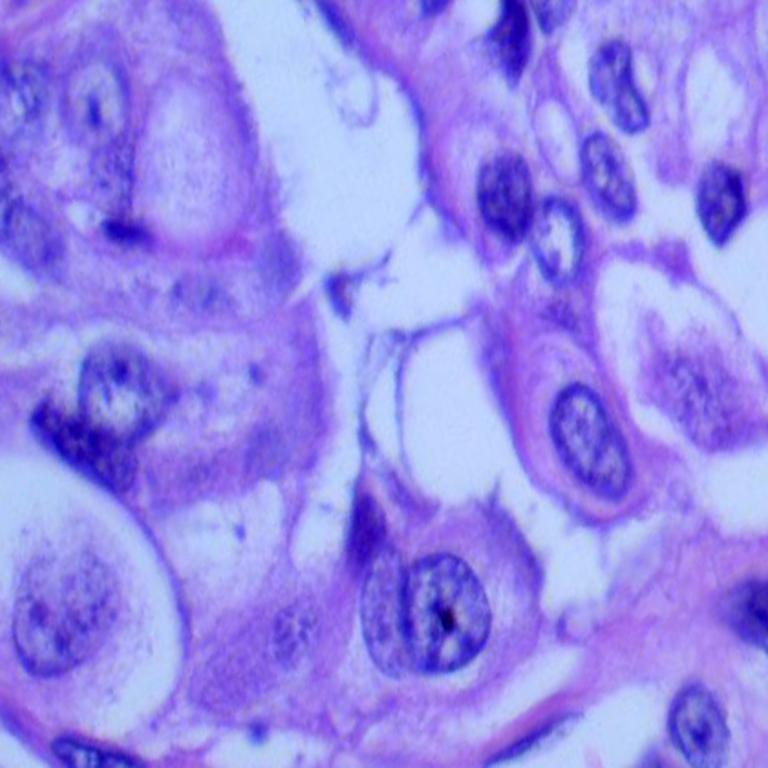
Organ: lung
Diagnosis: adenocarcinomas